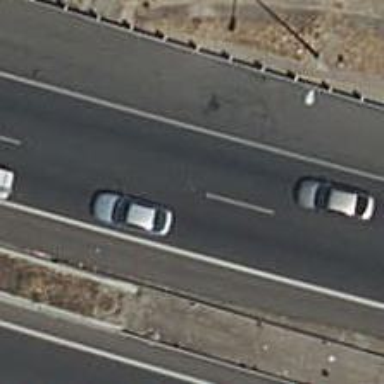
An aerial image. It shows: Motorway.